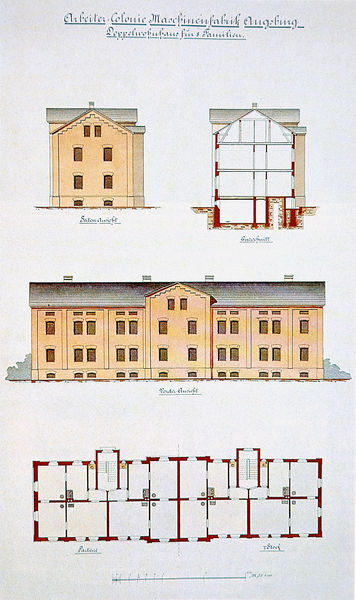
Titel: Arbeiterkolonie der Maschinenfabrik Augsburg, Doppelreihenhaus für 6 Familien, Aufrisse, Querschnitt, Grundriss
Standort: Augsburg
Institution: Stadtarchiv, Plansammlung
Schlagwörter: weiß, bäume, gelb, ocker, braun, fenster, grau, orange, schwarz, skizze, tür, zeichnung, zimmer, dach, gebäude, haus, rot, schloss, wand, architektur, fünf, häuser, busch, büsche, gold, drei, front, kamin, kamine, schornstein, gleb, farbig, schrift, papier, ansicht, fassade, italien, türen, schule, risse, giebel, ziegel, linien, fabrik, schriftzug, pilaster, arbeiter, industrie, treppe, treppen, wohnung, symmetrie, seitenansicht, wände, keller, wohnhaus, unterschrift, eckig, bayern, palazzo, stockwerk, draufsicht, symmetrisch, schlicht, schnitt, seite, text, beschriftung, überschrift, reihe, räume, entwurf, schema, villa, karte, risalit, mauern, mezzanin, profan, treppenhaus, historismus, vorderansicht, etagen, geschosse, plan, achsen, stockwerke, querschnitt, bau, abbildung, mittelteil, geschoss, kaserne, dachgeschoss, riss, grundriss, massstab, aufriss, etage, architekturzeichnung, bauzeichnung, ädikula, bauplan, aufrisse, hallen, fundament, bauskizze, längsschnitt, untergeschoss, erdgeschoss, first, gekuppelt, obergeschoss, bürklein, ansichten, doppelfenster, maschinen, augsburg, einteilung, aufgeteilt, braiu, colonie, grundross, maschinenfabrik, meter, seitenansciht, zreppe, reihenhaus, schulgebäude, hus, terrakota, 5, gliedern, gliedrig, treppenhäuse, schsema, wojnhaus